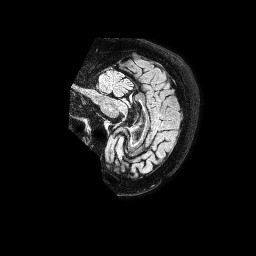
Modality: FLAIR
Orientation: sagittal
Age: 50
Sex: female
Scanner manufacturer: philips
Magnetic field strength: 1.5 T
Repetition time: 4.8 s
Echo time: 0.3 s